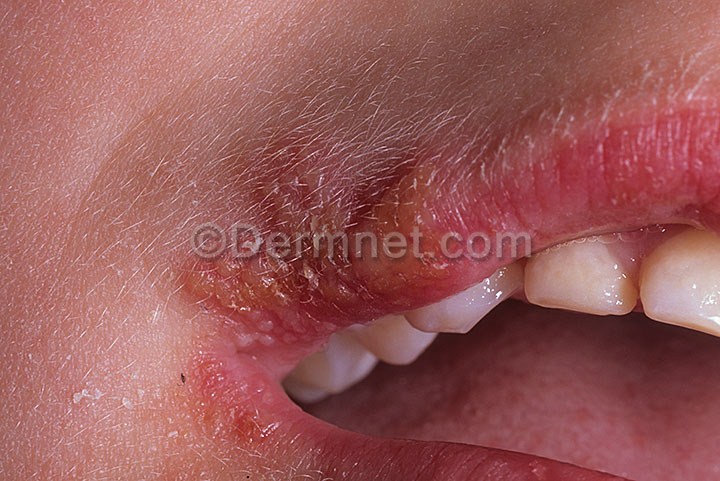
Disease: Warts Molluscum and other Viral Infections